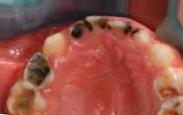
Condition: Caries